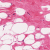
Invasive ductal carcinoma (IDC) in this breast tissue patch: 0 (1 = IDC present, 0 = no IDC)